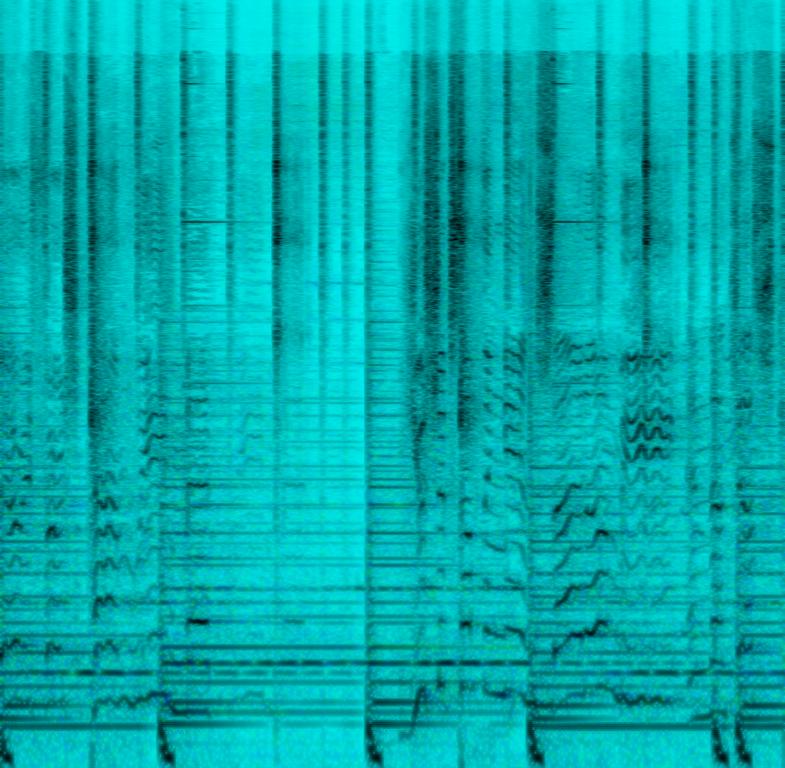
A male vocalist sings this smooth Soul melody. The tempo is medium with a mellow piano accompaniment, steady drum machine beats, atmospheric synthesiser and subtle bass with backup vocals. The song is soft, ambient, passionate, emotional, mellifluous ,sentimental and warm. This song is a contemporary R&B/Soul.